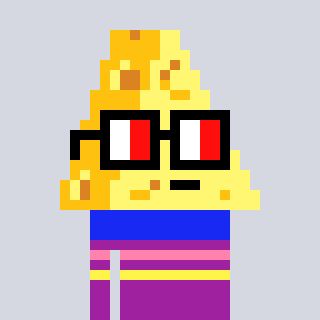
a pixel art character with square glasses with black frames and red eyes, a cheese-shaped head and a magenta-colored body on a cool background